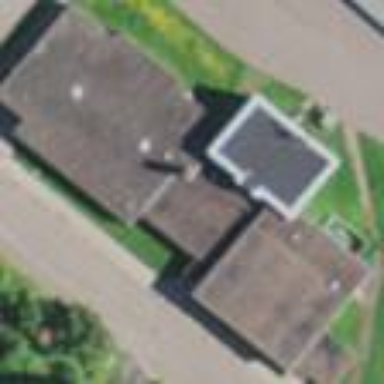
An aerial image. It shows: Building.